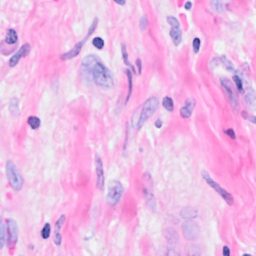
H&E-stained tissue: Breast